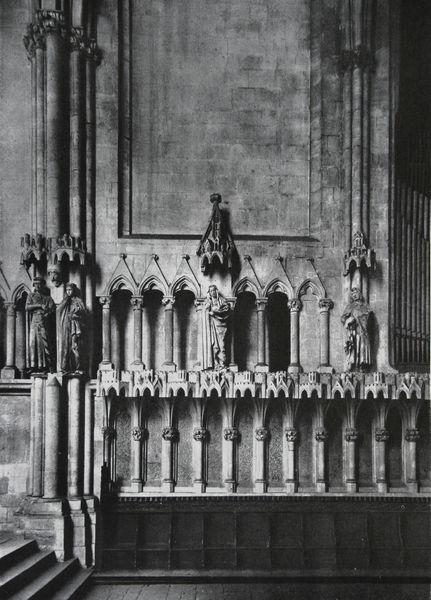
Titel: Nordwand des Chorquadrums
Standort: Naumburg (Saale)
Institution: Dom
Schlagwörter: mann, schatten, weiß, menschen, grau, holz, marmor, pfeiler, schwarz, säule, säulen, gebäude, zaun, wand, architektur, diener, stein, innenraum, kirche, boden, figur, gewand, gewänder, gotik, skulptur, bogen, man, mauer, klein, figuren, treppe, treppen, dick, gestühl, detail, ornamente, geländer, stufe, stufen, plastik, galerie, foto, fotografie, photographie, bögen, gang, arkade, höhe, dom, schwarz-weiß, gross, arkaden, kapitelle, kapitell, säulchen, photo, orgel, skulpturen, statuen, bündelpfeiler, dienst, dienste, chor, baldachin, konsole, heilige, statuetten, heilig, maria, pfeifen, schrein, sakralbau, grabmal, maßwerk, aufriss, nischen, romanisch, bogengang, lisene, orgelpfeifen, fiale, stifter, holzstühle, chorraum, chorgestühl, geand, suck, seitenaltar, naumburg, kapittele, bamberg, women, men, woman, gay, säulenbündel, sülen, uta, chorstuhl, omg, building, figurel, wtf, naumburger meister, eckehard, stifterchor, grey, fag, säulenmotiv, säulenmauer, büdelpfeiler, lsäulengang